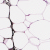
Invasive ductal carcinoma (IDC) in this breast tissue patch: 0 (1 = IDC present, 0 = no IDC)